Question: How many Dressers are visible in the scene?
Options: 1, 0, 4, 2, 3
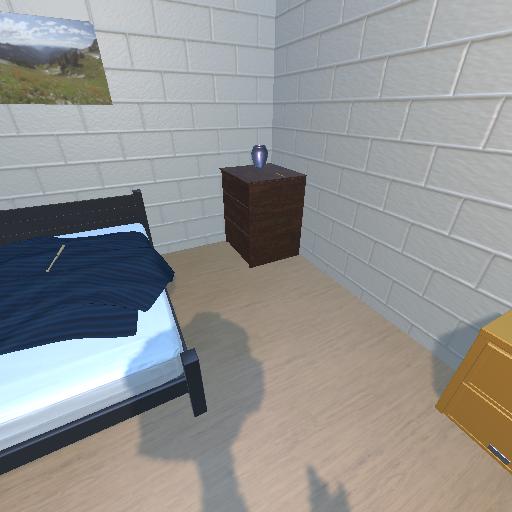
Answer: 1